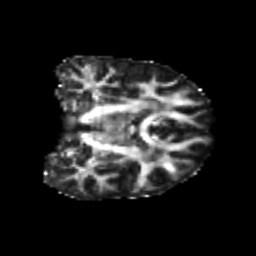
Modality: FA
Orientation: coronal
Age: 22
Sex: female
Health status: healthy
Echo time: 0.074 s